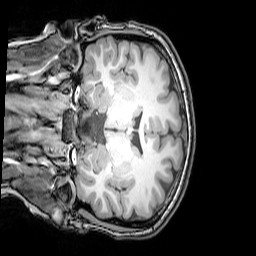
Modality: T1w
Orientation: coronal
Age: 22
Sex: female
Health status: healthy
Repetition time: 0.081 s
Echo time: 0.037 s